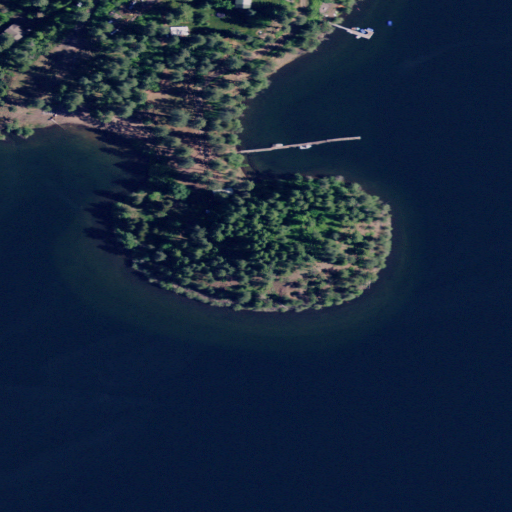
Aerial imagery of cape in Idaho named Valhalla Point containing open water, evergreen forest, and open development